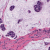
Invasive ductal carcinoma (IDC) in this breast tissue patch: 1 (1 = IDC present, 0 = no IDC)